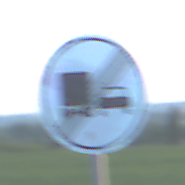
Verkehrszeichen: EndeUeberholverbotKraftfahrzeuge
Umgebung: Outdoor, Nature
Tageszeit: SunriseSunset
Wetter: PartlyCloudy
Licht: Natural
Jahreszeit: NotSpecified
Kontrast: MediumContrast